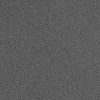
Atmospheric dust classification: dusty